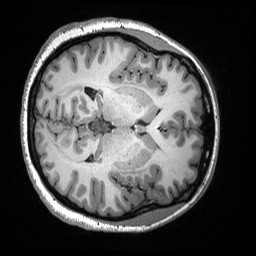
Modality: T1w
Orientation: axial
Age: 25
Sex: female